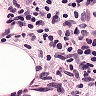
Metastatic tissue present: yes